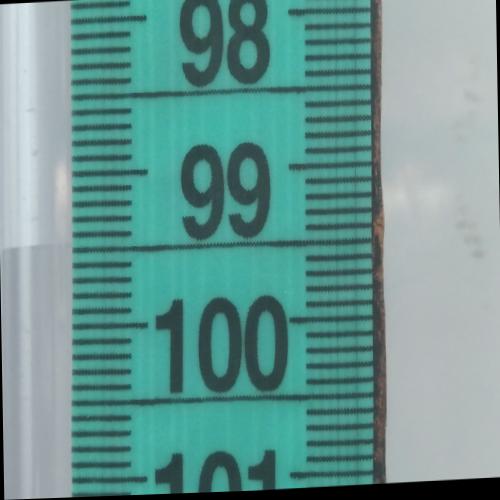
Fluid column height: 99.5 cm